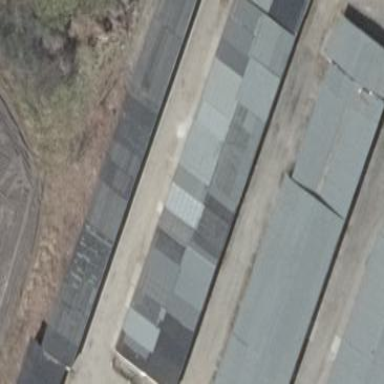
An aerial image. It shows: Group of garages.